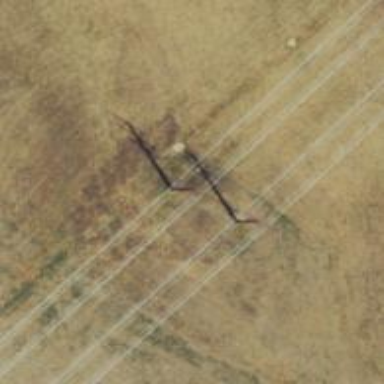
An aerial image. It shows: Power tower.